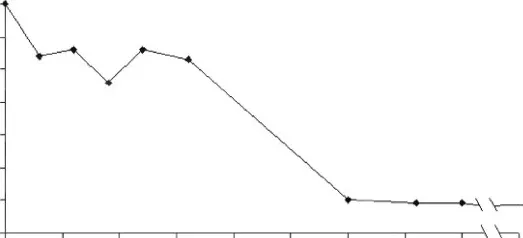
Creatinine levels. Of the patient. Hemodialysis and erythropoietin treatments were initiated on Day one of hospitalization. Prednisone therapy was initiated on Day eight. The hematocrit percentages and creatinine levels were measured at the indicated days. The changes in hematocrit and creatinine levels correlated well with the progression of renal function.
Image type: pathology (masson_trichrome)